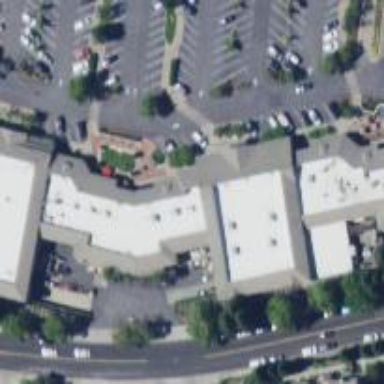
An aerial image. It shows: Veterinary facility.